Question: I am doing first steps with 'KCachegrind/Cachegrind'.
I run 'Cachegrind' on machine A then I moved the output files on machine B where I have KCachegrind installed.
I don't know why but I have always first function displayed as '(unknown)' and it is bad because I have there the '19.46' of the usage as displayed in the picture.
What I am doing wrong? Is the output file supposed to have all necessary information?
1. I am using compilation flag -g is it enough? I would like to use the ptimized version by the way but I don't know if it works.
2. Could it be that it is best if I run Kcachegrind on the same machine where I do my profiling?

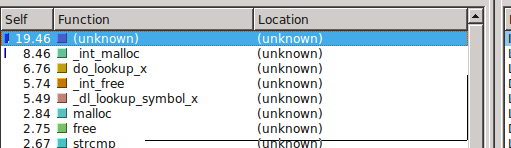
Answer: I would check when this 'unknown' function is called in the lifetime of you program. If the unknown function is called before main then its not your code and you shouldn't really worry about it. If its after main then it still might not be your code, but will take some more investigating.